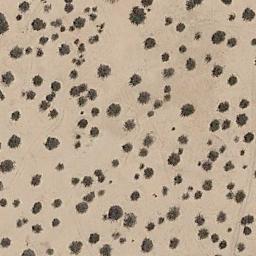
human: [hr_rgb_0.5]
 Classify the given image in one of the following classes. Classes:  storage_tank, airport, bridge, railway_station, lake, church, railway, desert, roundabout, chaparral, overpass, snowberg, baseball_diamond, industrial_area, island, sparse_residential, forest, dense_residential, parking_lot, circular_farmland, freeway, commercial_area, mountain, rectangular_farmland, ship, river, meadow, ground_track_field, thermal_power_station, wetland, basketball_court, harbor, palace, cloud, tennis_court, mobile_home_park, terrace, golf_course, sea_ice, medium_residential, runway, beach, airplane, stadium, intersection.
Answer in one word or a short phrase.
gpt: chaparral